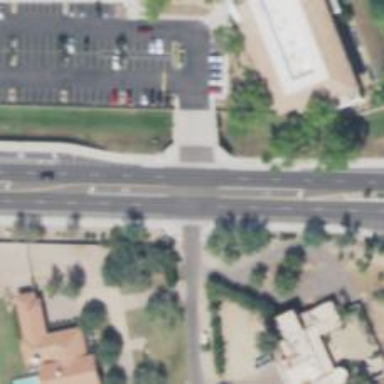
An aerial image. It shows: Secondary road with asphalt surface.